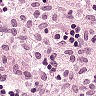
Metastatic tissue present: no